Field crop: tomato
Growth stage: 2
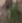
Species: solanum